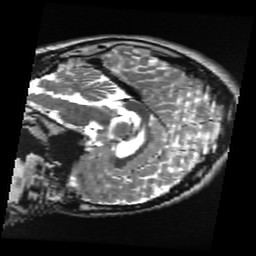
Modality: T2w
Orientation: sagittal
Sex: male
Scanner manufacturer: ge
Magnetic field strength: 3 T
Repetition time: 5 s
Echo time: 0.1017 s